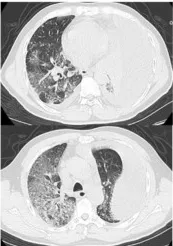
Fi (A-D) The clinical course according to CT scan findings. (B) After 6 days of treatment with osimertinib, chest CT showed diffuse ground-glass opacities in both lungs, with the right side being more pronounced and a significant pleural effusion on the left side.
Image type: radiology (ct)